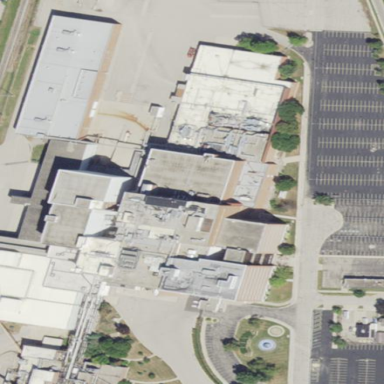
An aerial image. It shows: Industrial building.